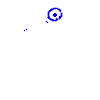
Particle: proton